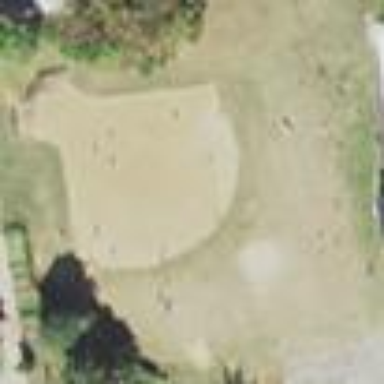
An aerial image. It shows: Softball pitch for leisure sports.